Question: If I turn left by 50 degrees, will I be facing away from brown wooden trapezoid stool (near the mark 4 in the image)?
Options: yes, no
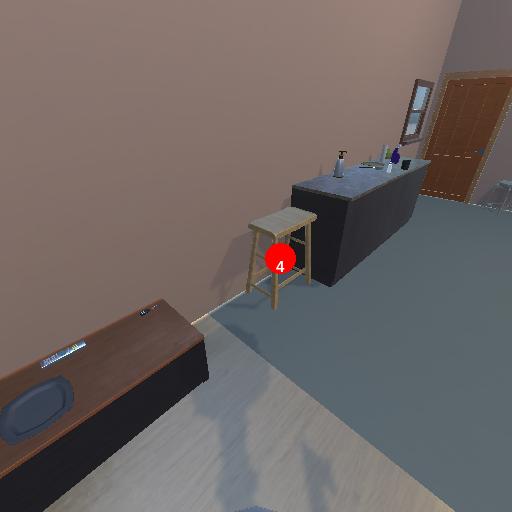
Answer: yes